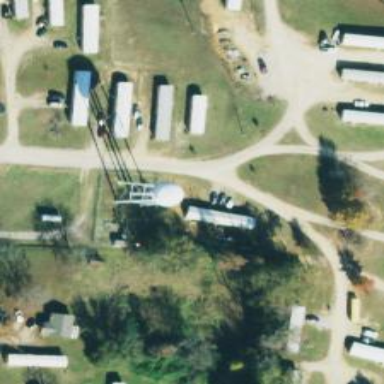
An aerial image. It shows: Water tower that is man-made.